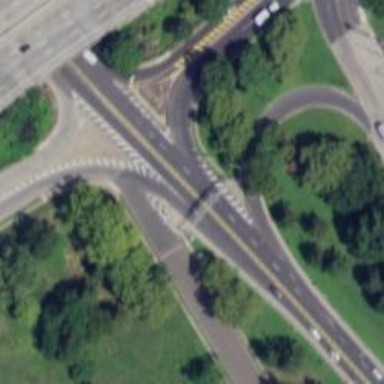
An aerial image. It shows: Unmarked crossing on footway.